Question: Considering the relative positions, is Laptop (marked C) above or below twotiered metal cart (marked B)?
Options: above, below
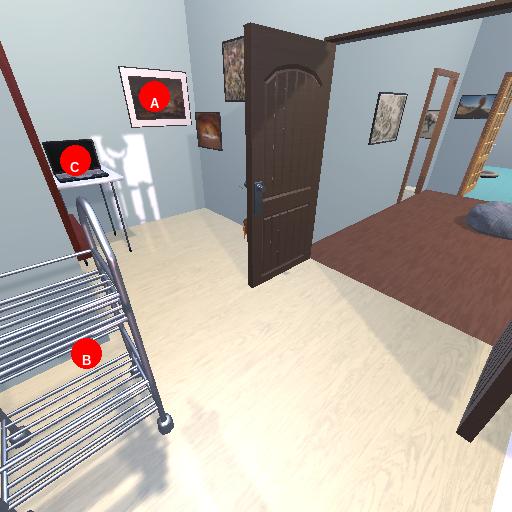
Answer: above